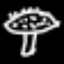
Label: mushroom